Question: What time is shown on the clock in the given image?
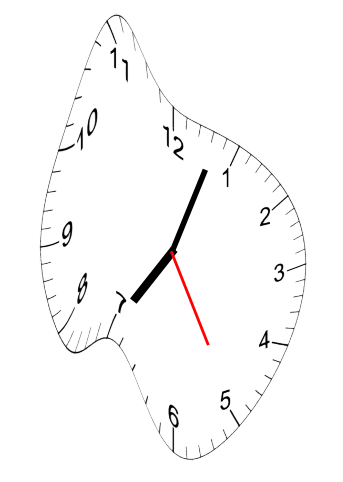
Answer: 07:03:25